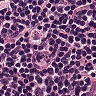
Metastatic tissue present: no